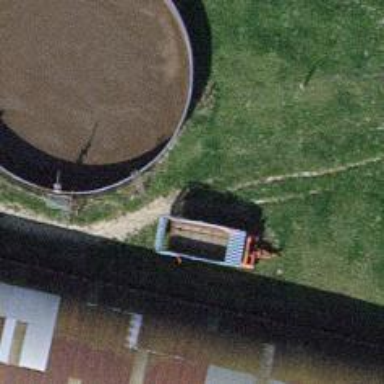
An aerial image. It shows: Farm building.